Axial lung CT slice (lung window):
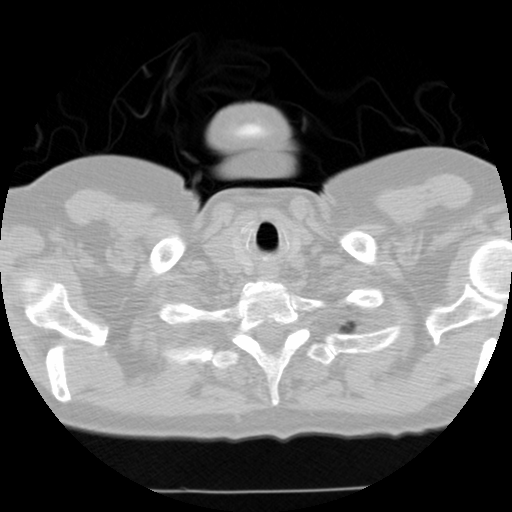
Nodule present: no